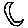
Label: moon